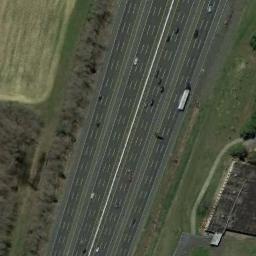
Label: freeway